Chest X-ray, PA view. Patient: 50 years old, sex M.
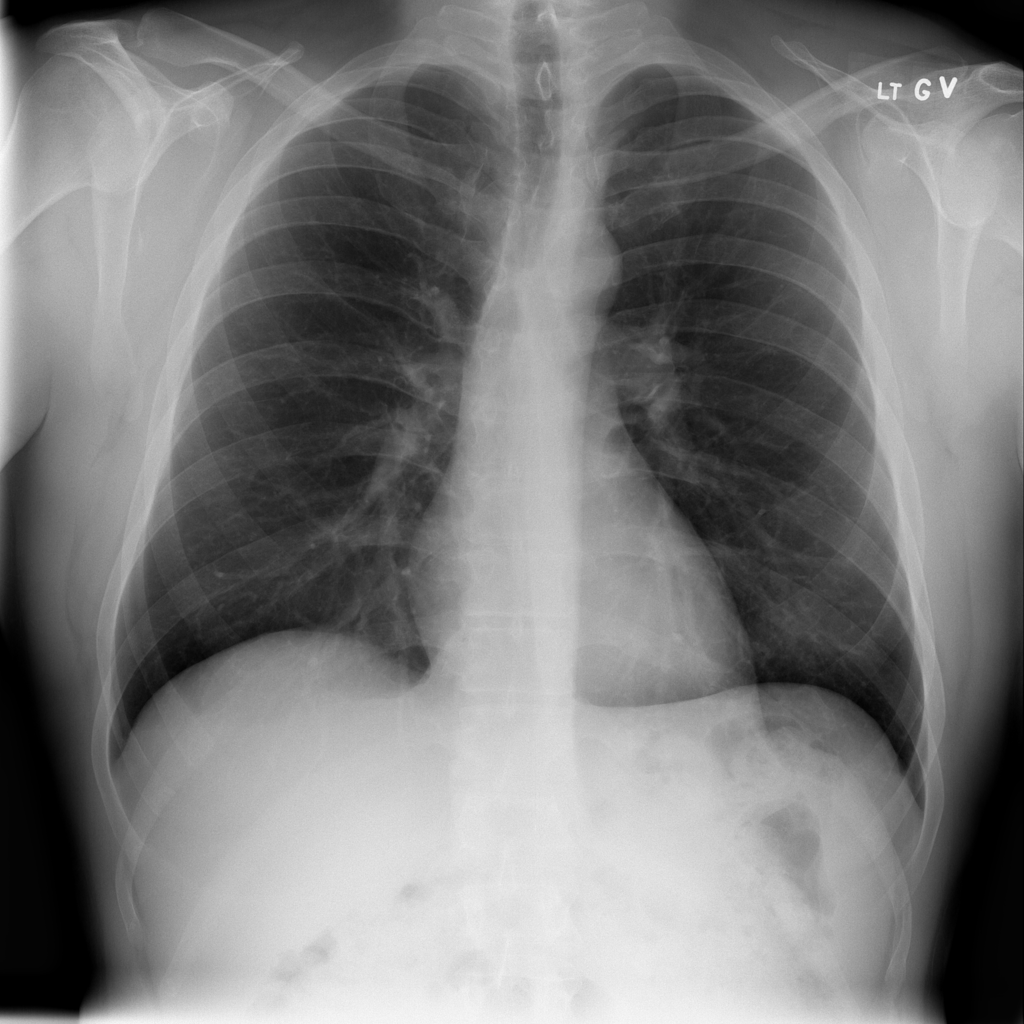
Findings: No Finding